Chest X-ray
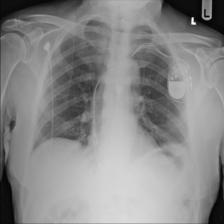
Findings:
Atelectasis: negative
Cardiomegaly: negative
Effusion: negative
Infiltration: negative
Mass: negative
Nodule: negative
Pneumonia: negative
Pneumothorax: negative
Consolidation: negative
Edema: negative
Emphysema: negative
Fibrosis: negative
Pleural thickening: negative
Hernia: negative